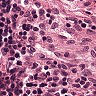
Metastatic tissue present: no